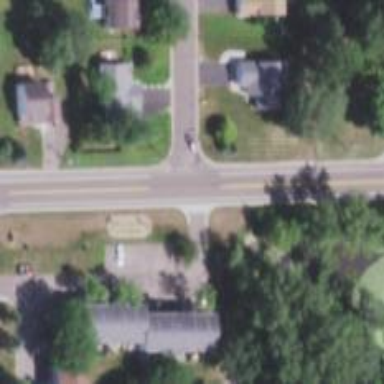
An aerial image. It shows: Road with stop sign.